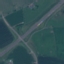
Label: Highway